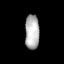
Tissue: lung
Cell type: Others
Senescence score: 0.2342
Nuclear area (px): 492
Mean DAPI intensity: 176.604